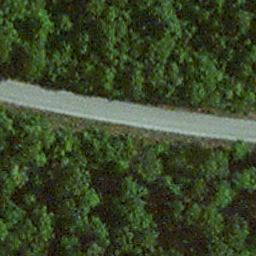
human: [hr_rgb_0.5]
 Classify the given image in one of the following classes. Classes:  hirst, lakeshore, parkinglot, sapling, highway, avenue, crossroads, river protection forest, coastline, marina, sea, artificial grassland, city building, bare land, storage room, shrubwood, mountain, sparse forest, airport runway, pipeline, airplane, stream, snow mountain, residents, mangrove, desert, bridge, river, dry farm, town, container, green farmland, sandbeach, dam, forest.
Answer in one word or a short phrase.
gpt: avenue